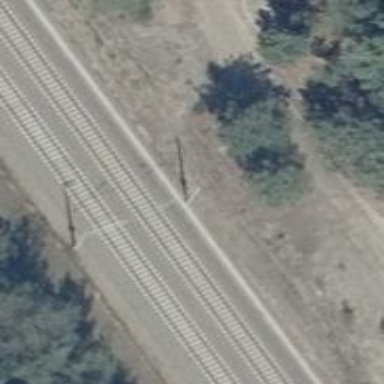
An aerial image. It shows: Milestone along the railway with catenary mast.